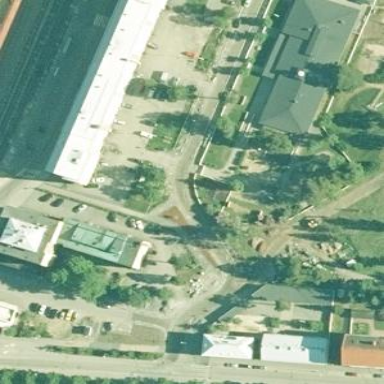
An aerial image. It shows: Kindergarten.